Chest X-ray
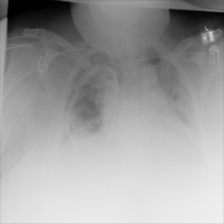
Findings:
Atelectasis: negative
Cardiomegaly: negative
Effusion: negative
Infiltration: negative
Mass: negative
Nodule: negative
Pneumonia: negative
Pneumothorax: negative
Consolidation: negative
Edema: negative
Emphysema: negative
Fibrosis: negative
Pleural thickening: negative
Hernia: negative